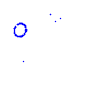
Particle: proton